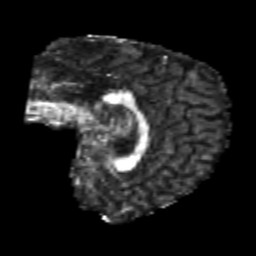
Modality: FA
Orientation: sagittal
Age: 21
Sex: male
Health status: healthy
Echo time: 0.074 s